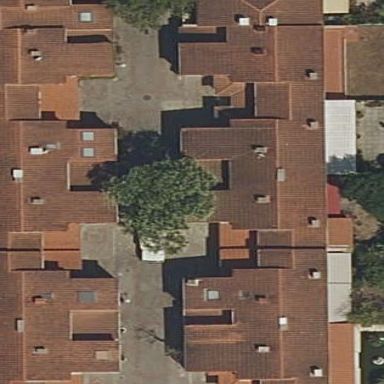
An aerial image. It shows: Terrace building.